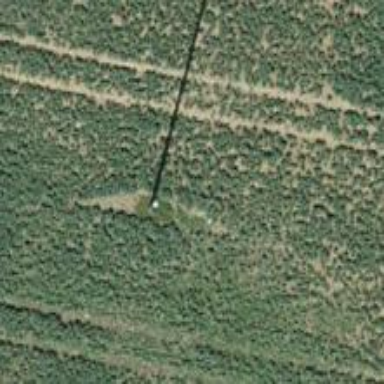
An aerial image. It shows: Power pole.